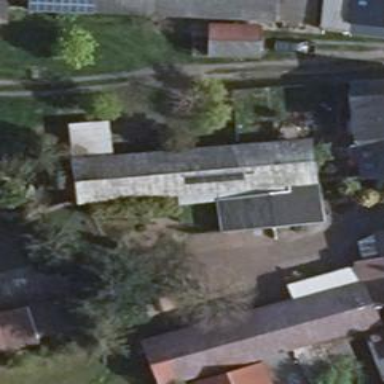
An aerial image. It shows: Flat roofed building with grey roof. The building has multiple parts.